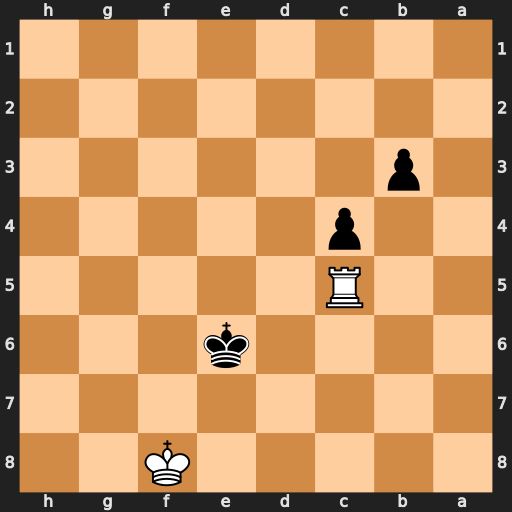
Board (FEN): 5K2/8/4k3/2R5/2p5/1p6/8/8
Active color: b
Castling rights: -
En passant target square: -
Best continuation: b2 Rb5 c3